Question: I'm just starting out with NHibernate and am trying to do a mapping for my model. (this is a model-first, TDD approach, just creating the database now)
My Class hierachy is something like :

I'm trying to work out how to map this now using a mapping xml file?
This is my table and what I want them to map to
QuestionId - Int - [Question.Id]
PmqccFormId - Int - [Question.PmqccForm.Id]
InputtedAnswer - Int - [NormalQuestion.InputtedAnswer or JobVelocityQuestion.InputtedAnswer
- they are both enums that will be converted to/from ints, can separate these into separate columns if need be]
ResponsibleStaffId -Int - [PiAlertQuestion.ResponsibleStaffMember.Id]
Explanation - varchar - [Question.Explanation]
QuestionType - varchar - [Discriminator]
I'm not sure how to map this given it forks a a bit. There are a heap more 'Question' objects that all inherit from YesNoQuestion or NormalQuestion but don't add anymore properties, just methods implementations.
I'm guessing I have a for the Question base class and then have ones under that? the tricky bit is the JobVelocityQuestion inheriting from Question. Can anyone point me in the right direction?
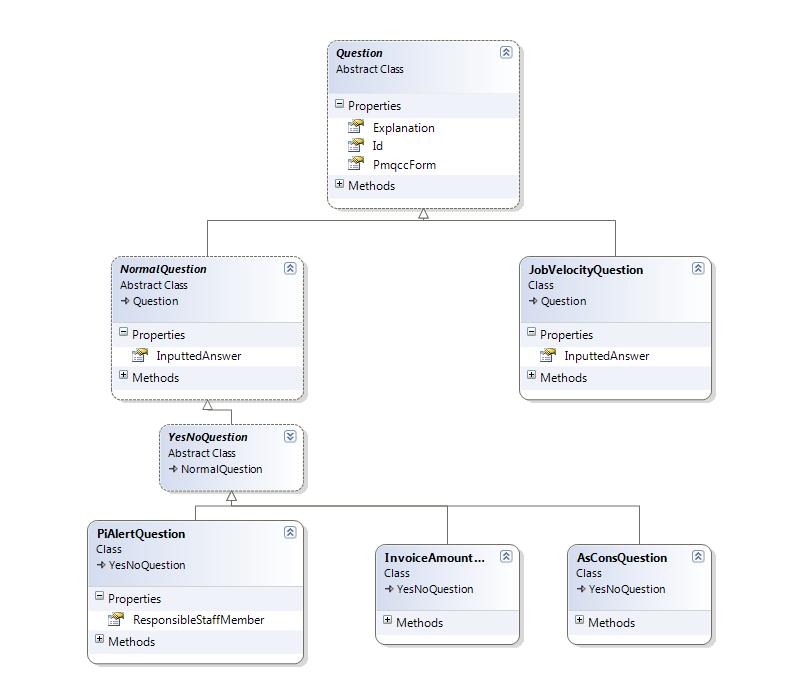
Answer: This should get you started:
'''
<class name="Question">
...
<discriminator column="QuestionType"/>
<subclass name="JobVelocityQuestion">
<property name="InputtedAnswer"/>
</subclass>
<subclass name="NormalQuestion">
<property name="InputtedAnswer"/>
<subclass name="AsConsQuestion"/>
...
</subclass>
'''
I made many assumptions, but it should work. Feel free to ask further.